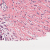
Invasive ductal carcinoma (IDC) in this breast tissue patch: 1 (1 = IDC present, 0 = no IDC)